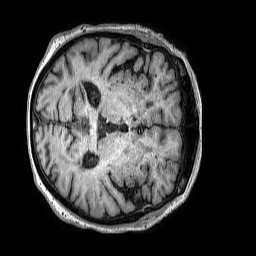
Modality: T1w
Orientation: axial
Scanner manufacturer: philips
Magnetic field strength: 3 T
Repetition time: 0.006591 s
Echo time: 0.002958 s